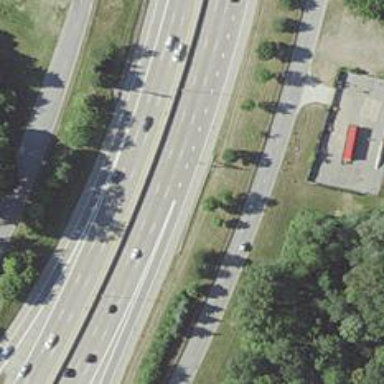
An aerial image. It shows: Motorway link.